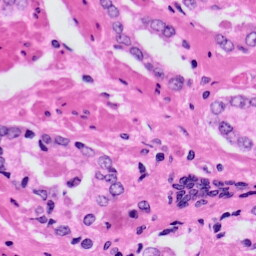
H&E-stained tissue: Prostate